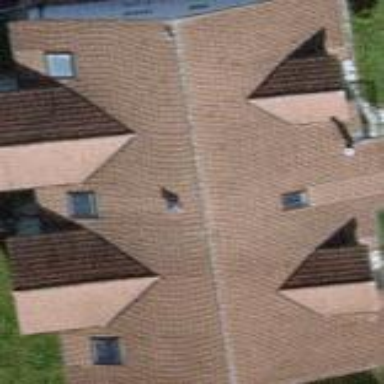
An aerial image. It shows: Building with tile roof.